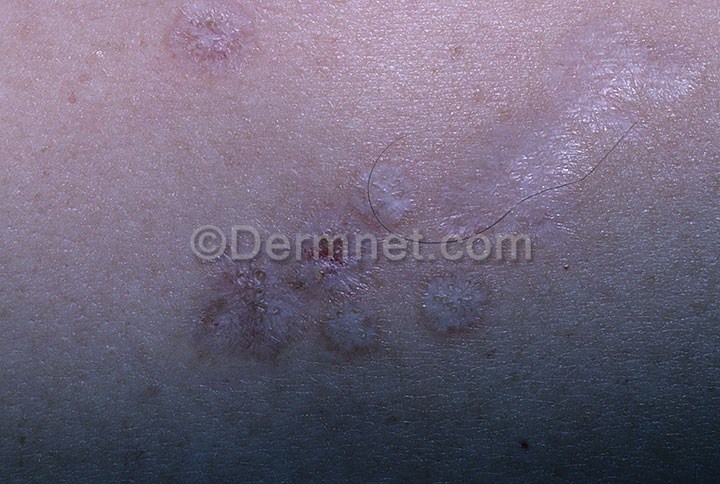
Disease: Psoriasis pictures Lichen Planus and related diseases